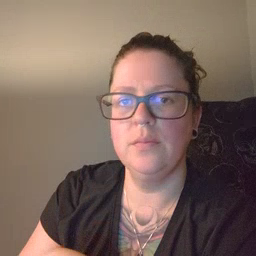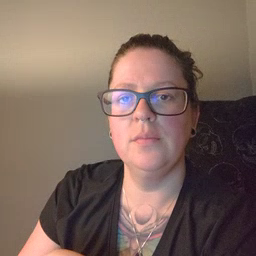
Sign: nose